Field crop: tomato
Growth stage: 1
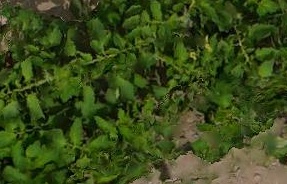
Species: tomato